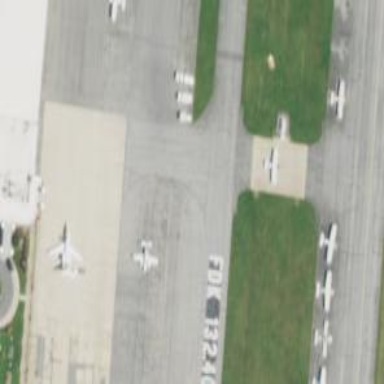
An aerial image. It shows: Image of taxiway at airport.